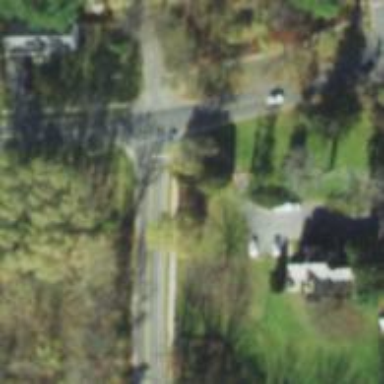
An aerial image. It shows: Crossing road.